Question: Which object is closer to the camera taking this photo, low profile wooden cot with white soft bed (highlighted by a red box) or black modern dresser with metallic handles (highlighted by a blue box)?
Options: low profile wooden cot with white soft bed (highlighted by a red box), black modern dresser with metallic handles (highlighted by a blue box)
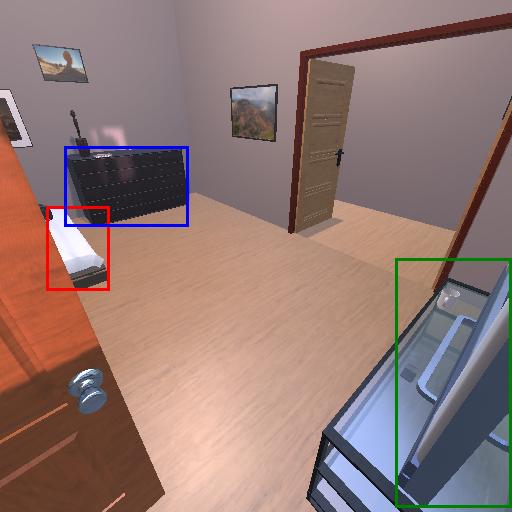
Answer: low profile wooden cot with white soft bed (highlighted by a red box)